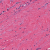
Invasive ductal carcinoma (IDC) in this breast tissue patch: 0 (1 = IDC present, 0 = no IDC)